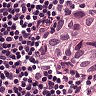
Metastatic tissue present: yes